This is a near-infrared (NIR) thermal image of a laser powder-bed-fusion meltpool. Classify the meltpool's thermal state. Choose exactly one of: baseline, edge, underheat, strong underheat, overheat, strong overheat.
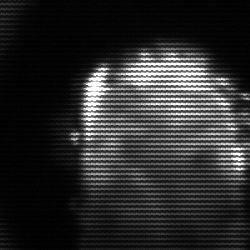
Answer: baseline